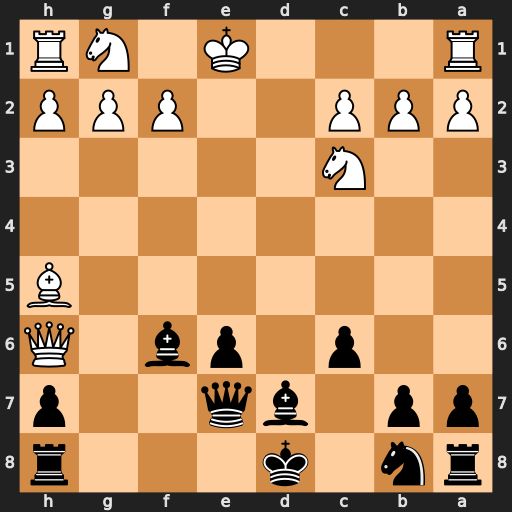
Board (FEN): rn1k3r/pp1bq2p/2p1pb1Q/7B/8/2N5/PPP2PPP/R3K1NR
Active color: b
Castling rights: KQ
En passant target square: -
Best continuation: Bg5 Qxg5 Qxg5